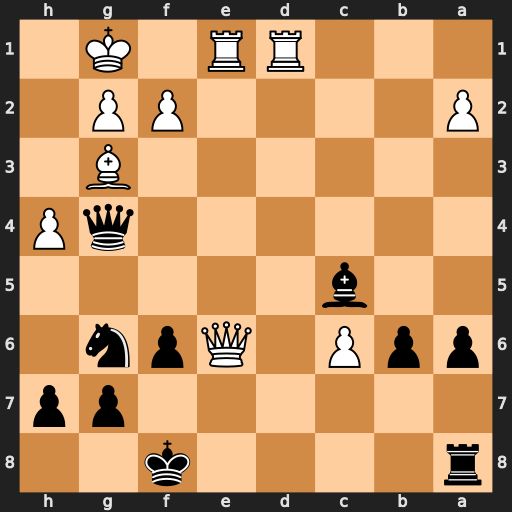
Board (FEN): r4k2/6pp/ppP1Qpn1/2b5/6qP/6B1/P4PP1/3RR1K1
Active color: b
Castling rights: -
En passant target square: -
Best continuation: Qxg3 Qf5 Qxg2+ Kxg2 Nxh4+ Kh3 Nxf5